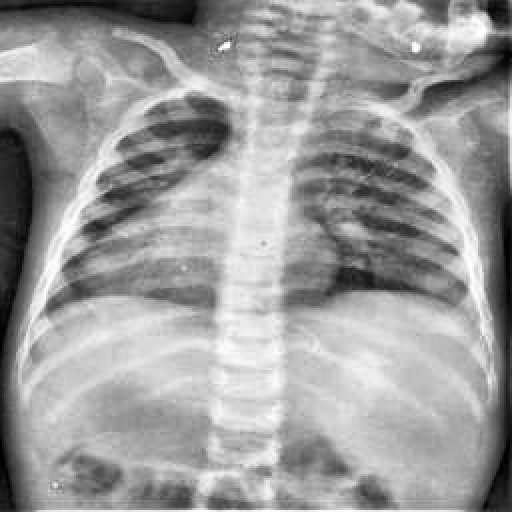
Finding: TUBERCULOSIS